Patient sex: M
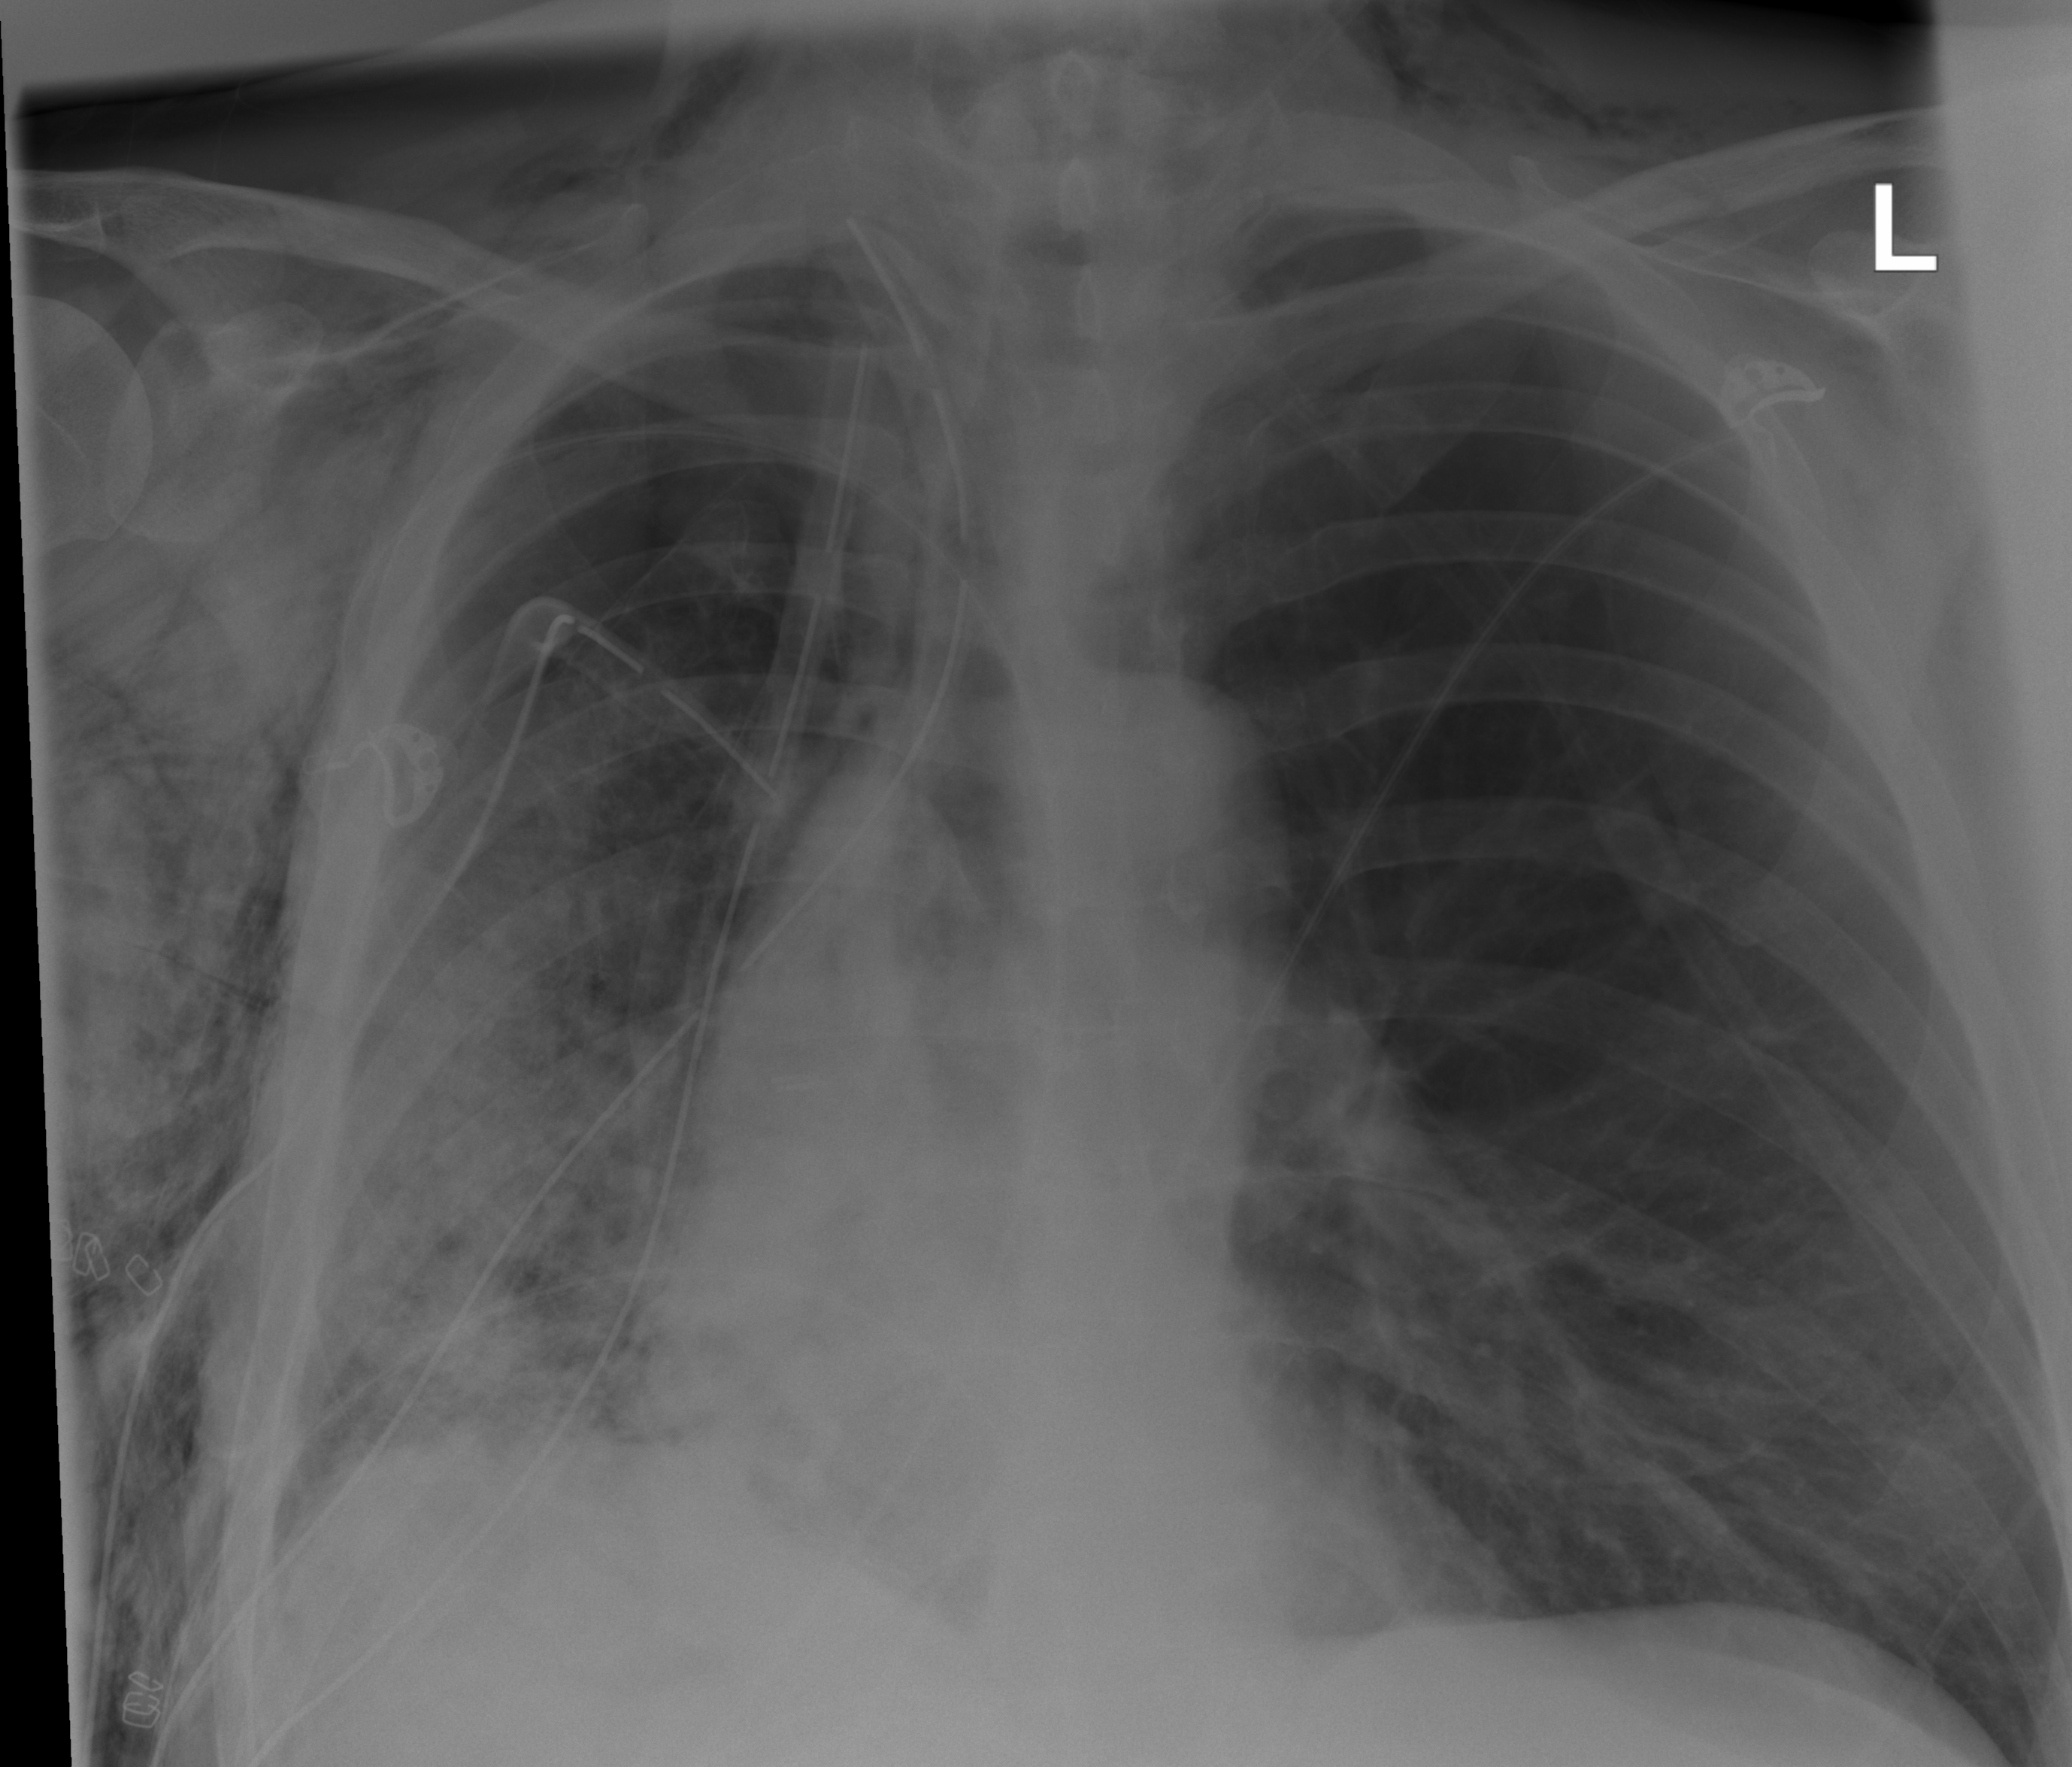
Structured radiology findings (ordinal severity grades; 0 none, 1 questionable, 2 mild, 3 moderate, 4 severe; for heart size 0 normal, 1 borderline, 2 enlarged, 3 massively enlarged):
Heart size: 0
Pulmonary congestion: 0
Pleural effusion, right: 0
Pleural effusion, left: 0
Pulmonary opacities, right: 2
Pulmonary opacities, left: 0
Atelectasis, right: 3
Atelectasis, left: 0